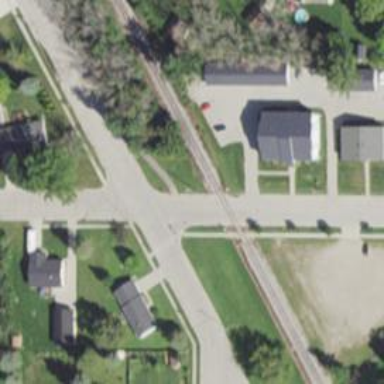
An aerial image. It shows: Railway crossing.